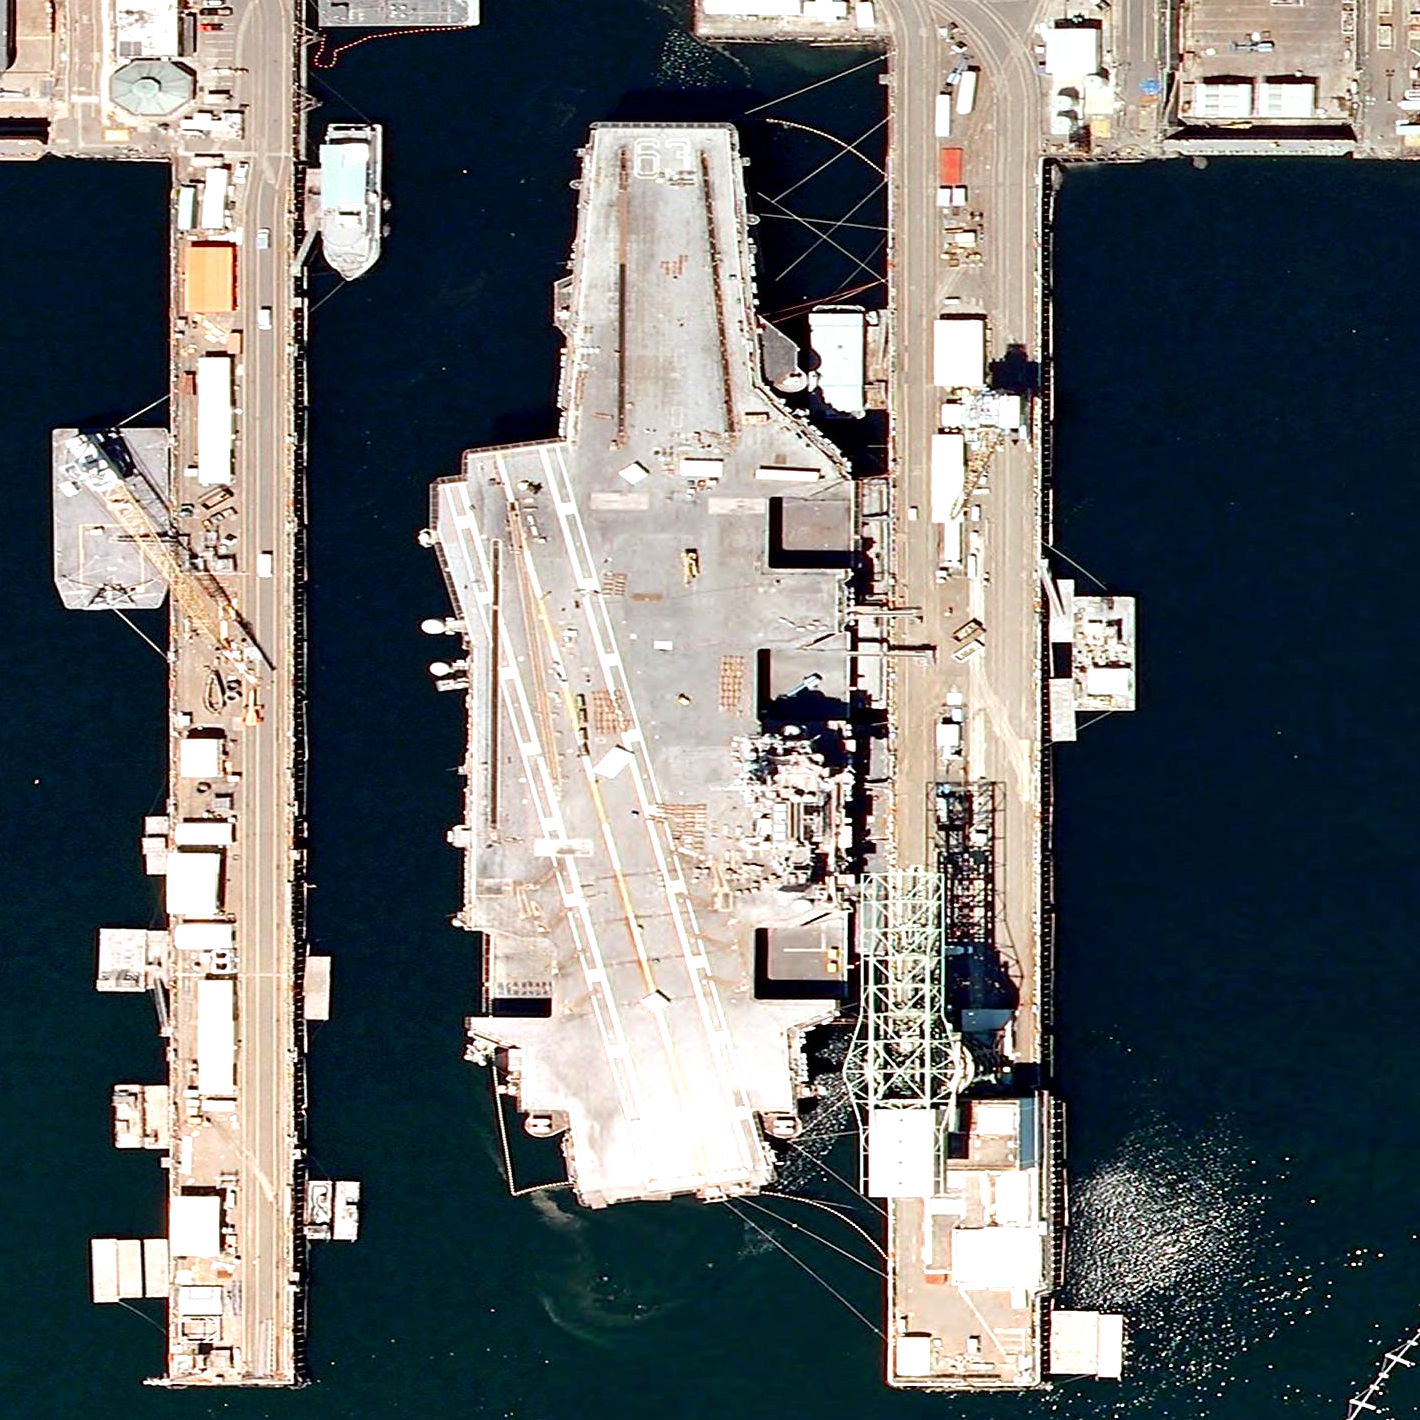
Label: aircraft_carrier